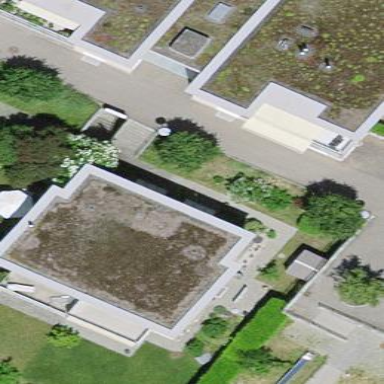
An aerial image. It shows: Residential building.